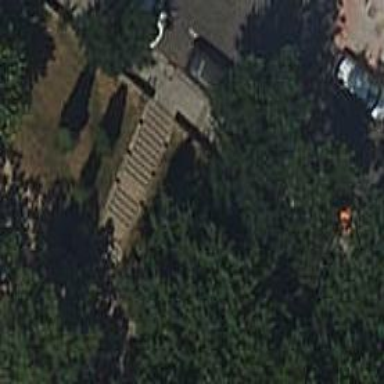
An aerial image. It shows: Steps made of paving stones.